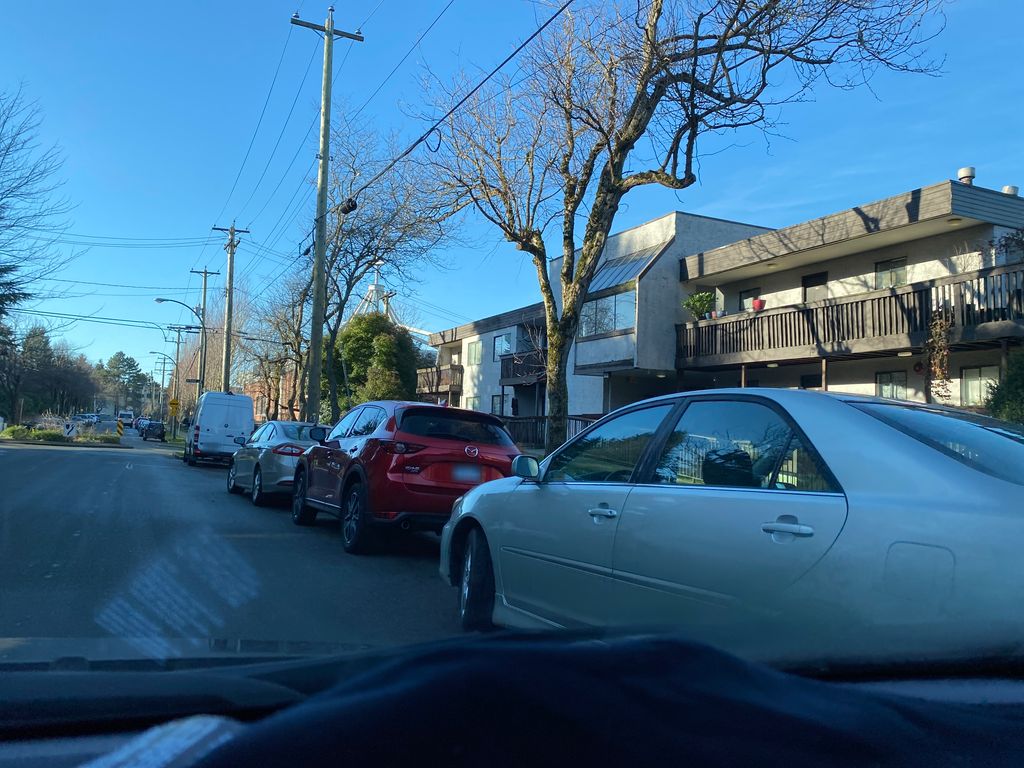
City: vancouver